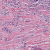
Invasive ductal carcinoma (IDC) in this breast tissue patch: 1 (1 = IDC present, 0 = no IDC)